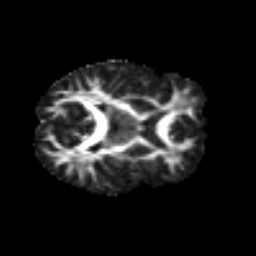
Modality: FA
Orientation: axial
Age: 57
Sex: female
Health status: ill
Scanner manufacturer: siemens
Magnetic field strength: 3 T
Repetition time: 8.7 s
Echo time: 0.11 s